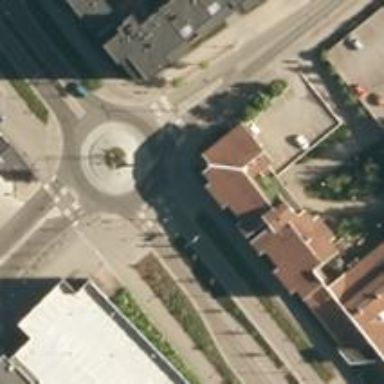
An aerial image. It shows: Tertiary road with asphalt surface leading to roundabout junction.